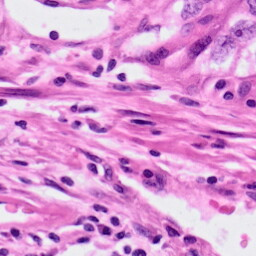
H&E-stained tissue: Lung